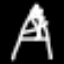
Label: The Eiffel Tower